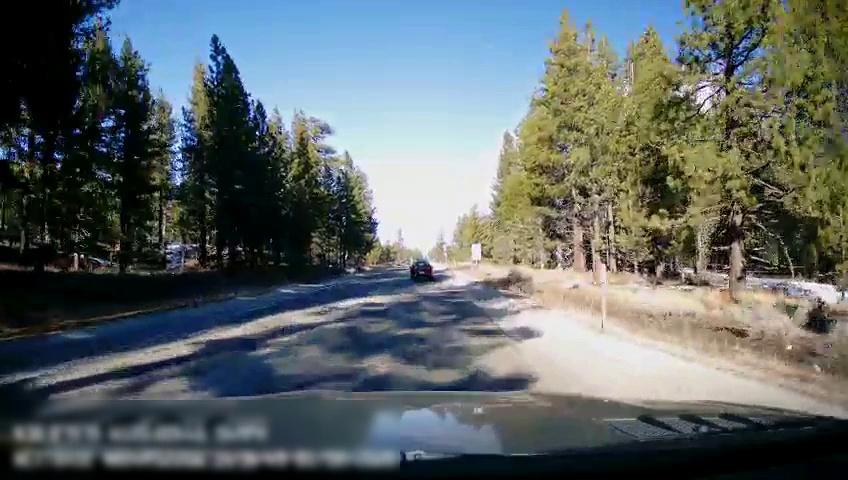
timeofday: Day
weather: Sunny
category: Drivable Space
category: Vehicles | Car